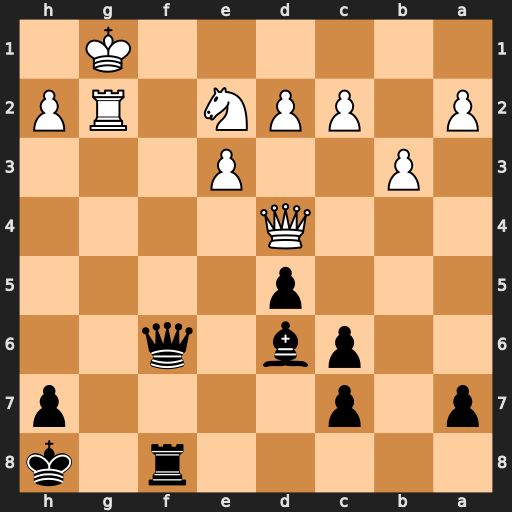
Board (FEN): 5r1k/p1p4p/2pb1q2/3p4/3Q4/1P2P3/P1PPN1RP/6K1
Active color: b
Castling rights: -
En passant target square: -
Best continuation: Be5 Qxe5 Qxe5